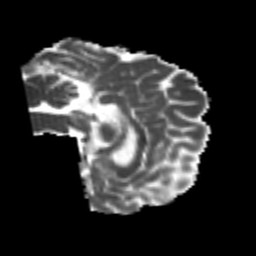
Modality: MD
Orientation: sagittal
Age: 22
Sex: female
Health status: healthy
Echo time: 0.074 s